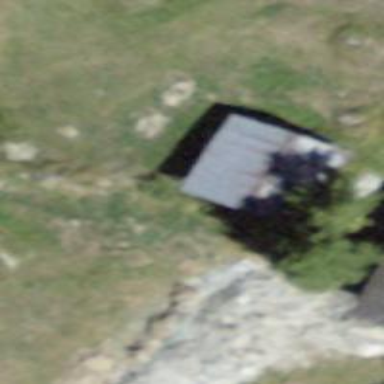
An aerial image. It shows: Barn.